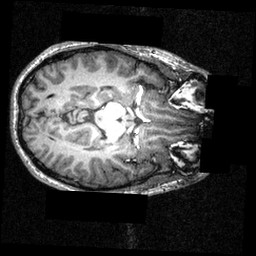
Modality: T1w
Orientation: axial
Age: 22
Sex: male
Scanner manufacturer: siemens
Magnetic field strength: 3.951 T
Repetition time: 1.5 s
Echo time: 0.00335 s